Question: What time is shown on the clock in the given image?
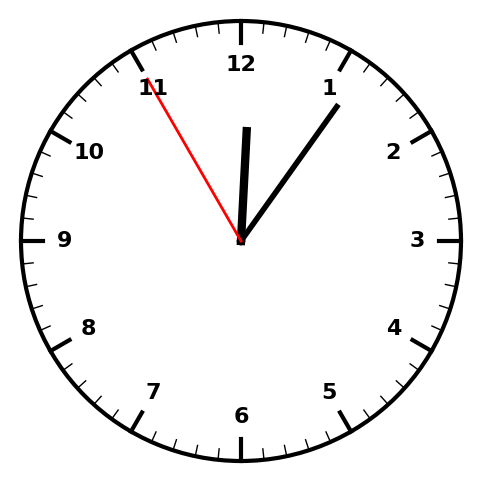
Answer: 12:05:55